Question: When I run this command "ffmpeg -h encoder=h264_nvenc" in the terminal it gives me the following output

and I am able to use the encoder through the command line interface but it got a problem when I try to run from the following source code.
'''
#include <iostream>
#include <stdio.h>
#include <stdlib.h>
extern "C"
{
#include <libavcodec/avcodec.h>
#include <libavformat/avformat.h>
#include <libavutil/imgutils.h>
#include <libavutil/mathematics.h>
#include <libavutil/opt.h>
#include <libswscale/swscale.h>
#include <x264.h>
}
int main( int argc, char** argv )
{
const AVCodec *codec;
AVCodecContext *c= NULL;
av_register_all();
std::cout << "Loading codec" << std::endl;
// codec = avcodec_find_encoder_by_name( "libx264" ); // works
codec = avcodec_find_encoder_by_name( "h264_nvenc" );
// codec = avcodec_find_decoder_by_name( "h264_cuvid" );
if( !codec )
{
throw std::runtime_error( "Unable to find codec!" );
}
std::cout << "Allocating context" << std::endl;
return 0;
}
'''
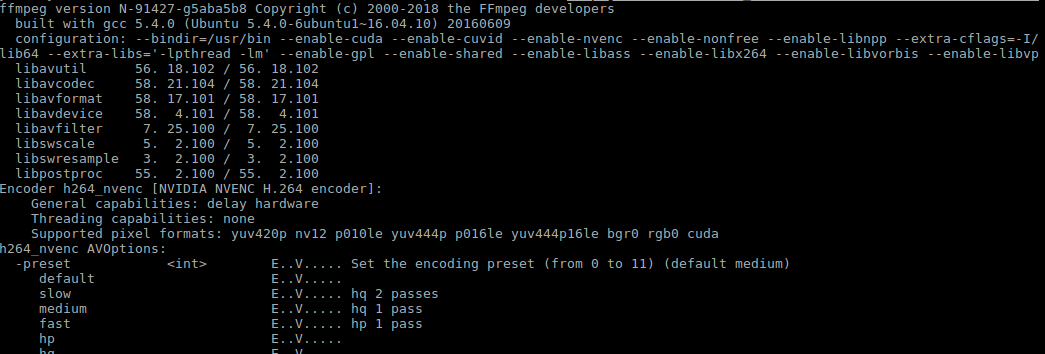
Answer: Your code works on my system (finds encoder). Make sure your ffmpeg source is up to date and configured and compiled with '--enable-nvenc'.
Can you please save above snipped as h264_nvenc.cpp and compile with this command:
'''
g++ h264_nvenc.cpp -o h264_nvenc 'PKG_CONFIG_PATH=/path/ffmpeg/lib/pkgconfig/ pkg-config --cflags libavformat libswscale libswresample libavutil libavcodec' 'PKG_CONFIG_PATH=/path/ffmpeg/lib/pkgconfig/ pkg-config --libs libavformat libswscale libswresample libavutil libavcodec' -std=gnu++11
'''
And than test the compiled file as './h264_nvenc'
You should then see:
'''
Loading codec
Allocating context
'''